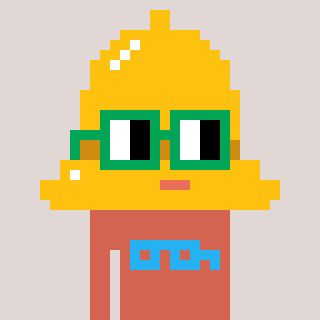
a pixel art character with square green glasses, a bell-shaped head and a peachy-colored body on a warm background